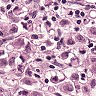
Metastatic tissue present: yes